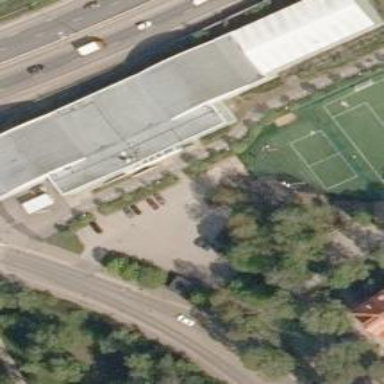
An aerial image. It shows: Sports center building offering tennis and badminton facilities.